Question: I have feedback form on my site, it looks like

I created model for my form
'''
using System;
using System.Collections.Generic;
using System.ComponentModel.DataAnnotations;
using System.Linq;
using System.Web;
namespace CorePartners_Site2.Models
{
public class FeedbackForm
{
public string Name { get; set; }
public string Email { get; set; }
public string Phone { get; set; }
public string Company { get; set; }
public string AdditionalInformation { get; set; }
[FileExtensions(Extensions = "doc,txt,pdf")]
public HttpPostedFileBase ProjectInformation { get; set; }
}
}
'''
and created view
'''
@using (Html.BeginForm("Feedback", "Home", FormMethod.Post, new { id = "feedback-form" }))
{
@Html.TextBoxFor(model => model.Name, null, new { @class = "text-field" })
@Html.TextBoxFor(model => model.Email, null, new { @class = "text-field" })
@Html.TextBoxFor(model => model.Phone, null, new { @class = "text-field" })
@Html.TextBoxFor(model => model.Company, null, new { @class = "text-field" })
@Html.TextAreaFor(model => model.AdditionalInformation, new { cols="1", rows="1" })
@Html.TextBoxFor(model => model.ProjectInformation, null, new { type="file", @class="input-file" })
<a href="#" class="link1" onclick="document.getElementById('feedback-form').submit()"><em><b>Send</b></em></a>
}
'''
I'd like to know will my form work with 'a' for submit instead '<input type="submit" />' ?
And I dont know how to make attachment to letter,
I tried to make
'''
[HttpGet]
public ActionResult Feedback()
{
return View();
}
[HttpPost]
public ActionResult Feedback(FeedbackForm Model)
{
System.Net.Mail.MailMessage msg = new System.Net.Mail.MailMessage();
msg.BodyEncoding = Encoding.UTF8;
msg.From = new MailAddress(Model.Email, @Resources.Global.Feedback_Email_Title);
msg.To.Add("tayna-anita@mail.ru");
string message = @Resources.Global.Feedback_Name + ": " + Model.Name + "
"
+ @Resources.Global.Feedback_Email + ": " + Model.Email + "
"
+ @Resources.Global.Feedback_Phone + ": " + Model.Phone + "
"
+ @Resources.Global.Feedback_Company + ": " + Model.Company + "
"
+ Model.AdditionalInformation;
msg.Body = message;
msg.IsBodyHtml = false;
//Attachment
if (Model.ProjectInformation != null)
{
HttpPostedFileBase attFile = Model.ProjectInformation;
int attachFileLength = attFile.ContentLength;
if (attachFileLength > 0)
{
string strFileName = Path.GetFileName(Model.ProjectInformation.FileName);
Model.ProjectInformation.SaveAs(Server.MapPath(strFileName));
MailAttachment attach = new MailAttachment(Server.MapPath(strFileName));
msg.Attachments.Add(attach);
string attach1 = strFileName;
}
}
SmtpClient client = new SmtpClient("smtp.mail.ru", 25);
client.UseDefaultCredentials = false;
client.EnableSsl = false;
try
{
client.Send(msg);
}
catch (Exception ex)
{
}
FeedbackForm tempForm = new FeedbackForm();
return View(tempForm);
}
'''
but it shows a mistake in 'msg.Attachments.Add(attach);' and it seems it will not work.
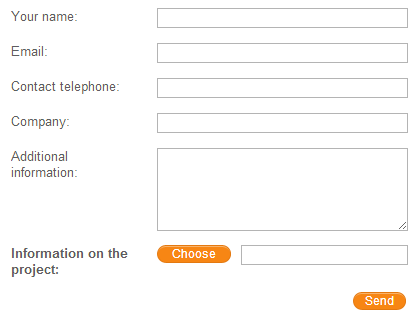
Answer: Well to answer your first question yes you can use an anchor tag in place of a submit input.
You will want to disable the tags default behaviour with javascript/jquery like this and then have it submit the form:
'''
$(function () {
$('a.something').on("click", function (e) {
e.preventDefault();
$('feedback-form').submit();
});
});
'''
The error you are receiving is because you are using the wrong object type for the msg.attachments.add() method. You need to use an Attachment object not a MailAttachment object.
Something like this:
'''
Stream attachmentStream = File.OpenRead (file);
streams.Add (attachmentStream);
mail.Attachments.Add (new Attachment (attachmentStream, Path.GetFileName (file));
'''